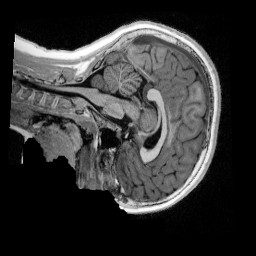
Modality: UNIT1_denoised
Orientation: sagittal
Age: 9
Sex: female
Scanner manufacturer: siemens
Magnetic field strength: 3 T
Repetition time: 4 s
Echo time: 0.00303 s